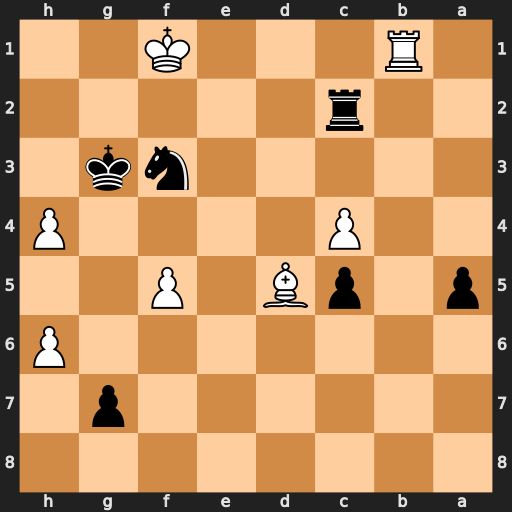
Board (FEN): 8/6p1/7P/p1pB1P2/2P4P/5nk1/2r5/1R3K2
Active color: b
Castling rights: -
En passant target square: -
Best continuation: Rf2#